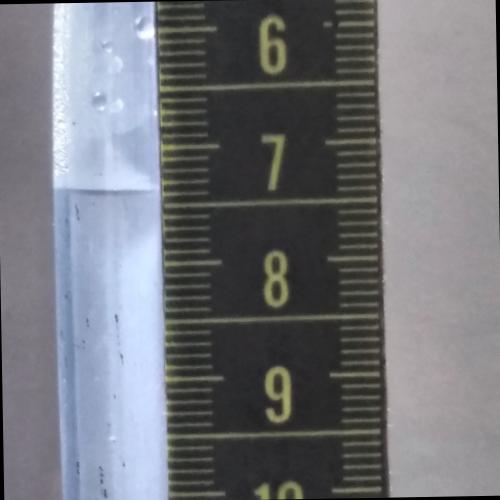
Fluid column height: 7.4 cm